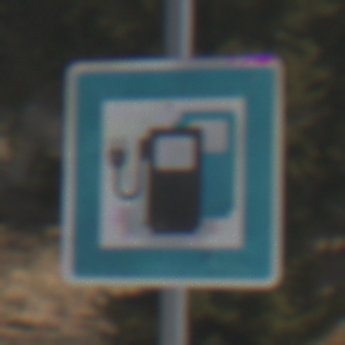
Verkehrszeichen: LadestationFuerElektrofahrzeuge
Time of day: Midday
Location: Outdoor (Nature)
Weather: PartlyCloudy
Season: NotSpecified
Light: Natural